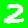
Digit: 2